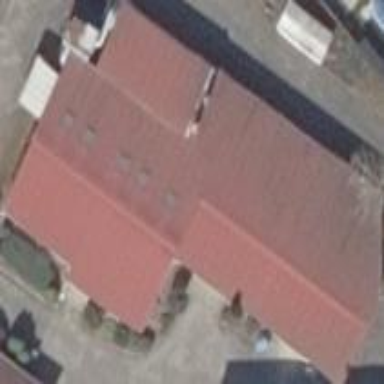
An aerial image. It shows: Industrial building.